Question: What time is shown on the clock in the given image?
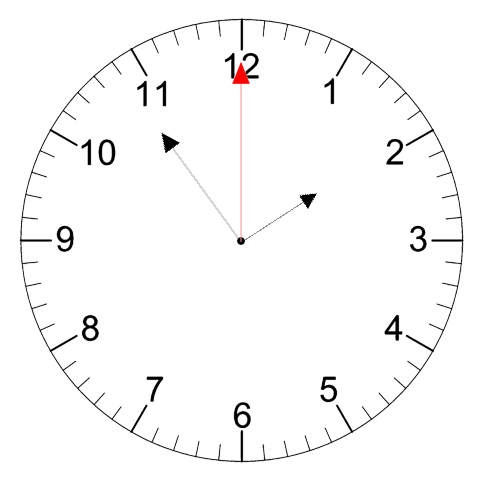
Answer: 01:54:00